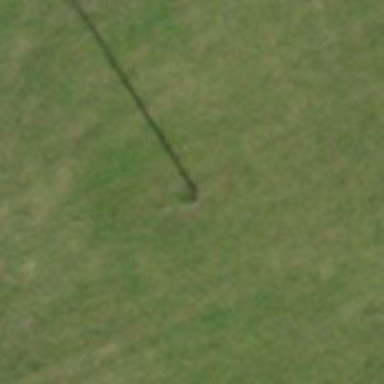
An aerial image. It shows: Minor power line.